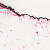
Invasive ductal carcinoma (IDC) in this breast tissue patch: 0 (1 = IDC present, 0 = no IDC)